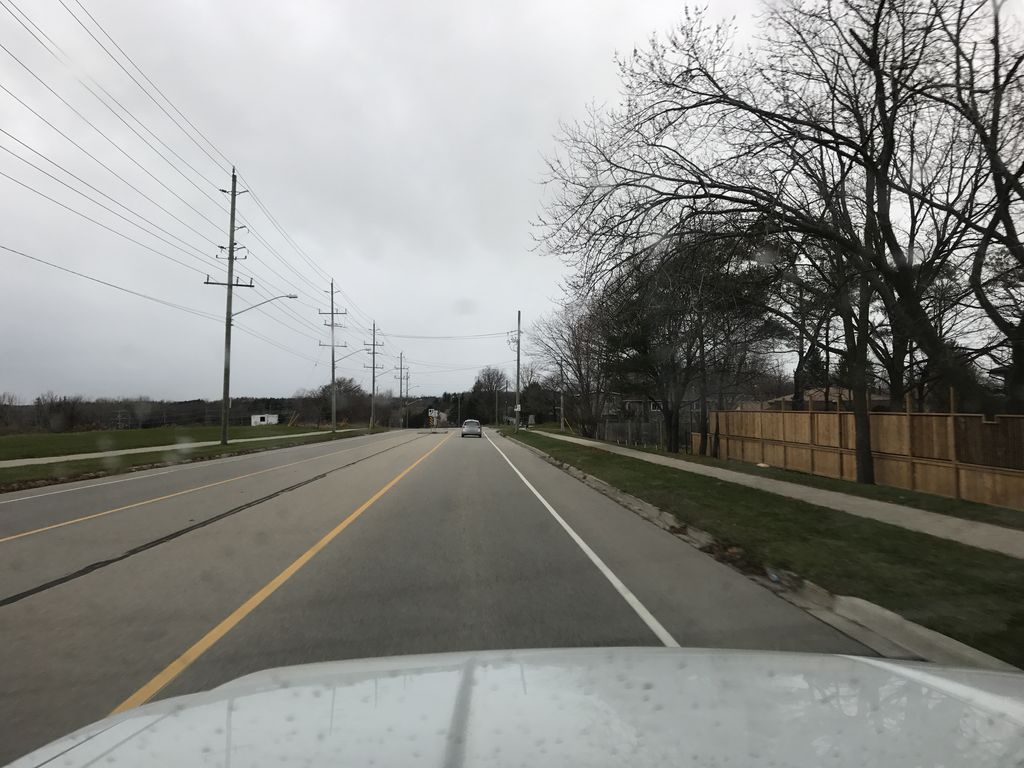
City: kitchener-waterloo